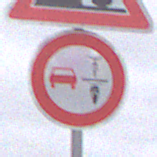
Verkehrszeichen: VerbotUeberholenEinspurigeFahrzeuge
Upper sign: SteinschlagLinks
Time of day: Midday
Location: Outdoor (Nature)
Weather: Overcast
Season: NotSpecified
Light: Natural